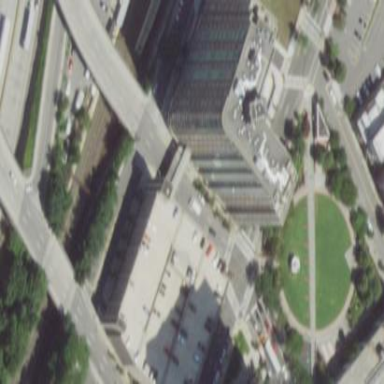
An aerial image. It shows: Multi-storey parking building.